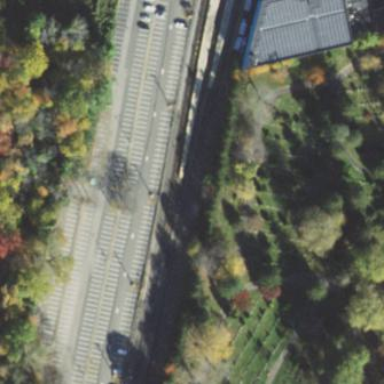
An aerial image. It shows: Parking area designed for park and ride for trains. The surface of the parking area includes space for train services.